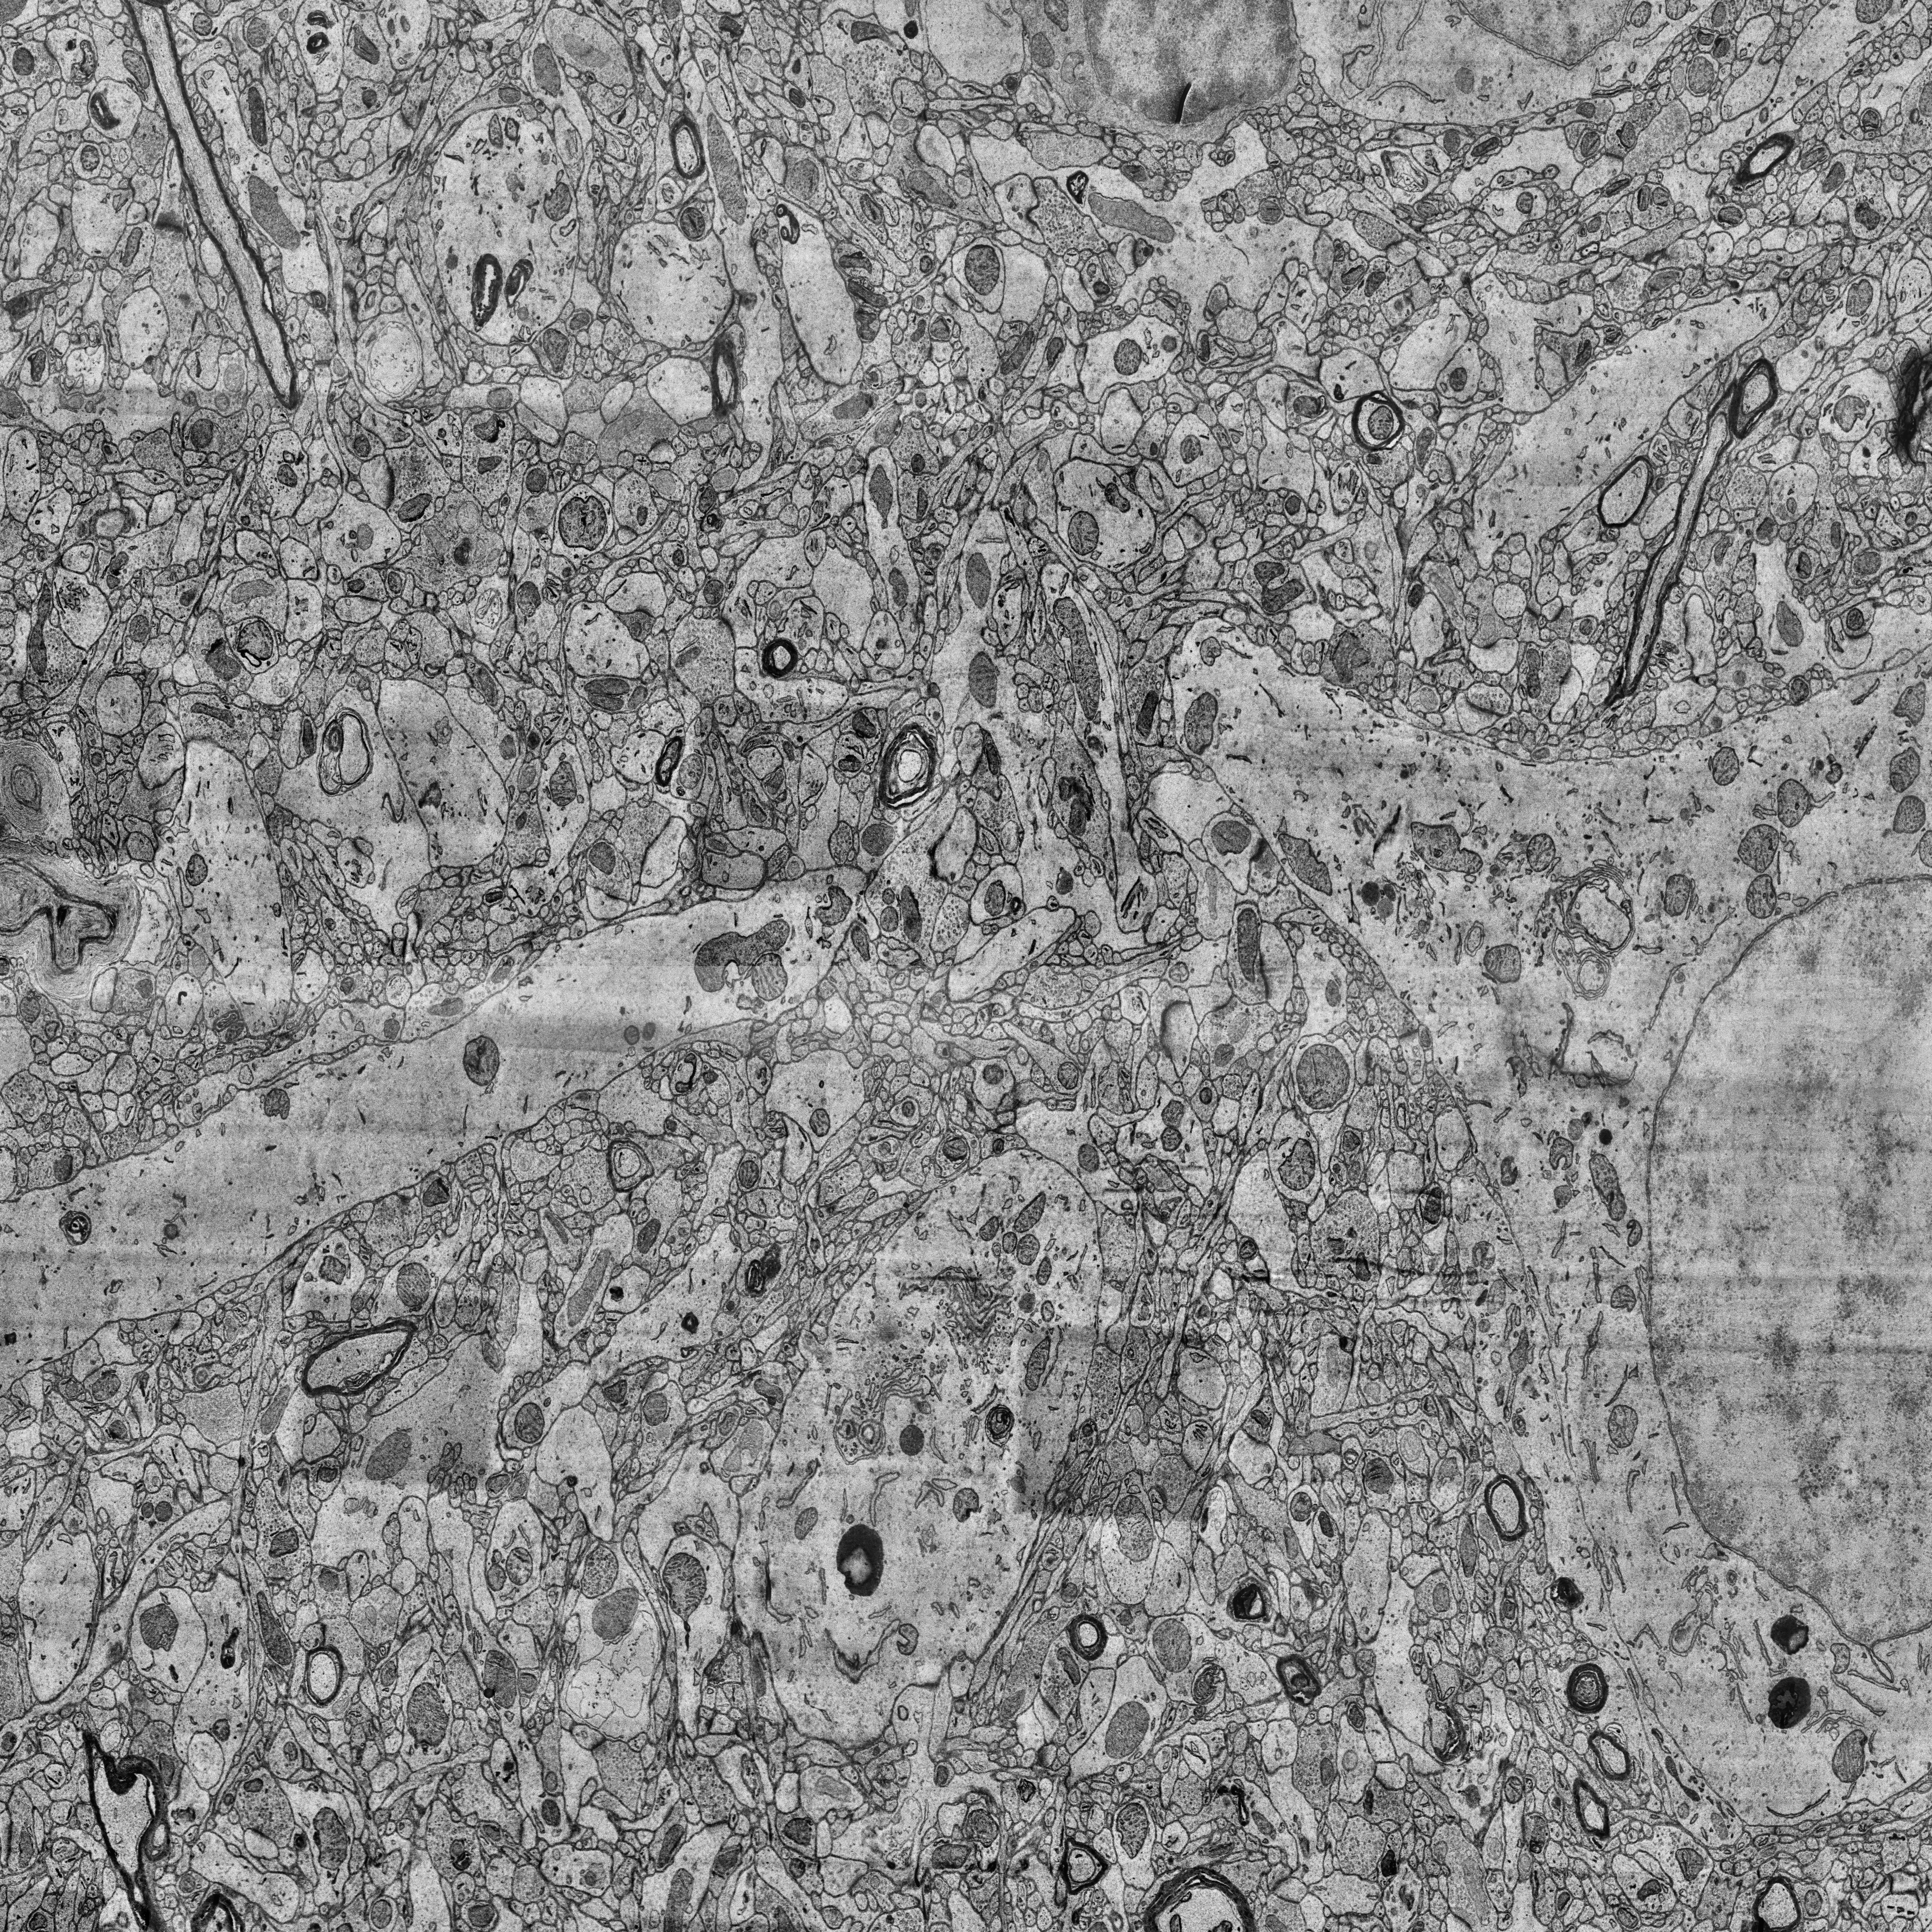
Electron microscopy slice of human cortex tissue
Slice depth (z): 287
Mitochondria instances in slice: 415